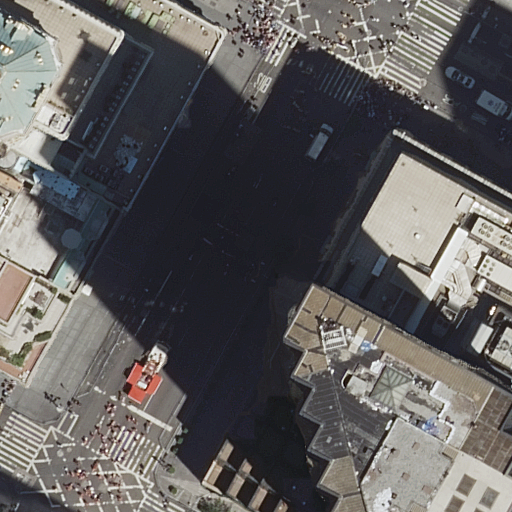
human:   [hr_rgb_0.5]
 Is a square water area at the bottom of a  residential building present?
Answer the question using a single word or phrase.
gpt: no

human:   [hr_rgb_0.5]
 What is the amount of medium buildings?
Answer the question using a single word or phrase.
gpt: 2

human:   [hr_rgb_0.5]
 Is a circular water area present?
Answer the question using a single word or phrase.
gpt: no

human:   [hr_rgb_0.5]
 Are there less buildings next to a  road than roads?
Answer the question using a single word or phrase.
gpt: no

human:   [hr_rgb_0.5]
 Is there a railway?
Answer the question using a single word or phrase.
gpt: no

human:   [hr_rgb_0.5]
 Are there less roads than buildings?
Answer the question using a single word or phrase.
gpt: yes

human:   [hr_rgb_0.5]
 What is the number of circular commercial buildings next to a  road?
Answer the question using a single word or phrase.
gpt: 0

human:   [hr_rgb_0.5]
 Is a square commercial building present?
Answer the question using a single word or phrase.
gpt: no

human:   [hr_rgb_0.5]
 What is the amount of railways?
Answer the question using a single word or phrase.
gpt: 0

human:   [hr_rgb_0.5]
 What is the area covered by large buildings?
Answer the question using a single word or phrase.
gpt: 4398m2

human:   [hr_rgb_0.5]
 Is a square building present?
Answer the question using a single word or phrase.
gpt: no

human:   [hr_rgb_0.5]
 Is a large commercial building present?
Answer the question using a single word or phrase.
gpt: no

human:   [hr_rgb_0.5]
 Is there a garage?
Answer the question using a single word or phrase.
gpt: no

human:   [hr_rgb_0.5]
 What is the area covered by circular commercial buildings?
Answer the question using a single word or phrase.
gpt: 0m2

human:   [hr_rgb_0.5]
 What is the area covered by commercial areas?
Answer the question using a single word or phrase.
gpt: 0m2

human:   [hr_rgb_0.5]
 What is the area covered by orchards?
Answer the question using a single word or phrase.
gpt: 0m2

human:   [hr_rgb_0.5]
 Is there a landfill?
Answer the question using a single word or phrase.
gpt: no

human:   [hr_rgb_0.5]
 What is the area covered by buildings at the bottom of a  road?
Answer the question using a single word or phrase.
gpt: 2811m2

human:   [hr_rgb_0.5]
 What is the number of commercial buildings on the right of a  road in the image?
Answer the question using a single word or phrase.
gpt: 0

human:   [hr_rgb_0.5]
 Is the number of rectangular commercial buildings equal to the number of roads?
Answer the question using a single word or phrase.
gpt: no

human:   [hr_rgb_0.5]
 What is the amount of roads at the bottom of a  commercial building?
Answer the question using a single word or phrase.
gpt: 0

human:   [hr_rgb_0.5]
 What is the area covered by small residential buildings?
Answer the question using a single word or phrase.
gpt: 0m2

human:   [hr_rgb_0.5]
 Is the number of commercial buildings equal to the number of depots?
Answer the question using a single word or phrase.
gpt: yes

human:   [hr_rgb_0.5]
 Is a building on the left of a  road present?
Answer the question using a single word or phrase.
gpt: yes

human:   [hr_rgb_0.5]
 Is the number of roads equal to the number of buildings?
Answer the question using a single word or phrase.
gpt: no

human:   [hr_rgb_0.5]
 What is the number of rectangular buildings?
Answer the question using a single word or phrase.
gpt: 3

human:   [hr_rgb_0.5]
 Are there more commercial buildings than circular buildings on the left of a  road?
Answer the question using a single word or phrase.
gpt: no

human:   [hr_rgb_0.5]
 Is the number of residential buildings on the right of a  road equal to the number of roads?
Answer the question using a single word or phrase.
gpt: no

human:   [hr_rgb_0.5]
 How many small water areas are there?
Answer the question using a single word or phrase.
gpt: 0

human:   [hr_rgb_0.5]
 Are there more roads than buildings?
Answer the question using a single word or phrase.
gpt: no

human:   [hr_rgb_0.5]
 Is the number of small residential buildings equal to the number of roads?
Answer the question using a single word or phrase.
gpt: no

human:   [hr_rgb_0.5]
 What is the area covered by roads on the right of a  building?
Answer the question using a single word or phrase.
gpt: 0m2

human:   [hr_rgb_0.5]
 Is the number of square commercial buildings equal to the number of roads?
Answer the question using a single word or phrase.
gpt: no

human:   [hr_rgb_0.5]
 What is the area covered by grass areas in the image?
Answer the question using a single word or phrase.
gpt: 0m2

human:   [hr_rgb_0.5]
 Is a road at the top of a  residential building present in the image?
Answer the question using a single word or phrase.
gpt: yes

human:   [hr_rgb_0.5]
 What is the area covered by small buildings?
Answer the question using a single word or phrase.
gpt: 0m2